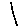
Label: line